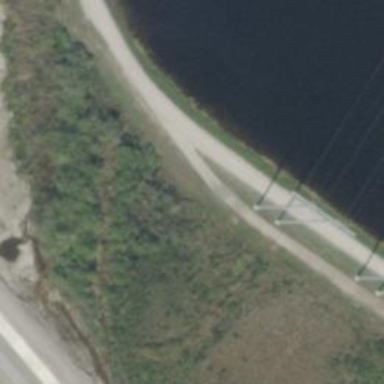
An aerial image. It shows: Track with embankment.